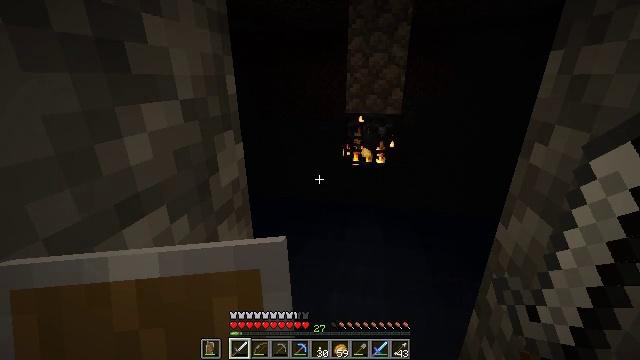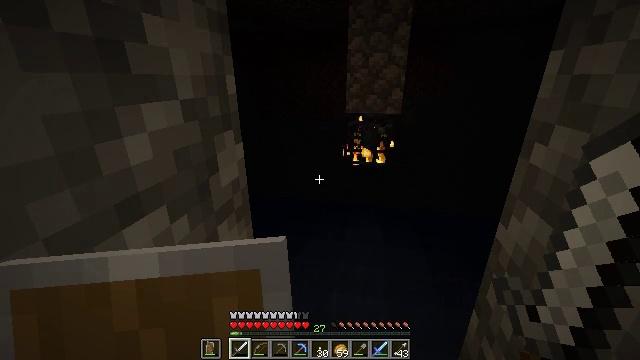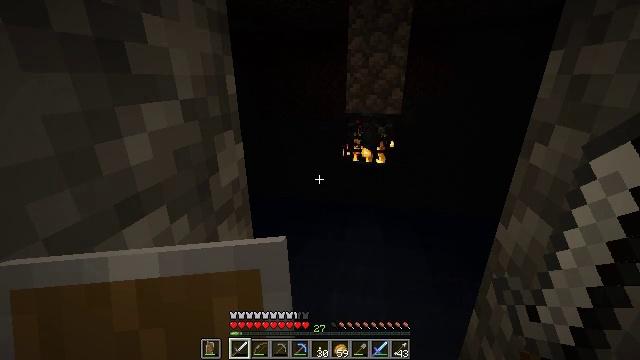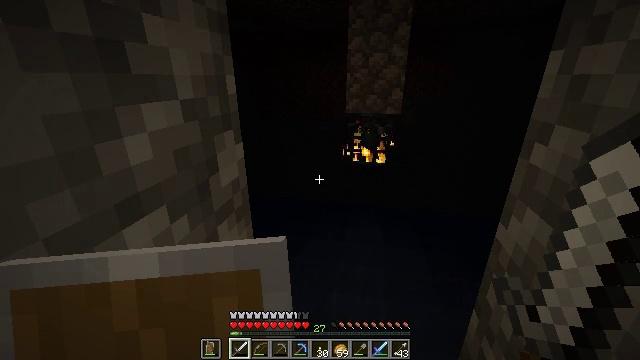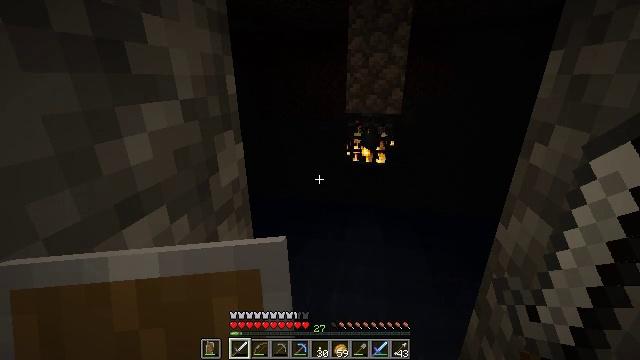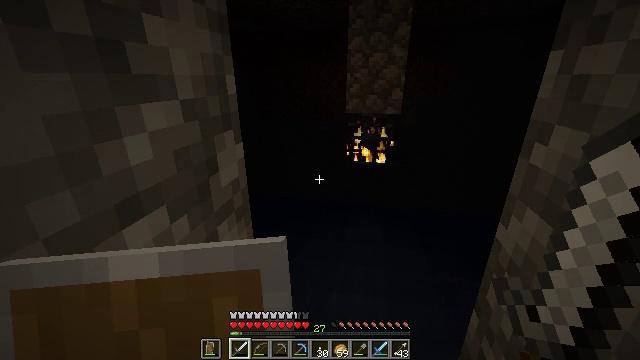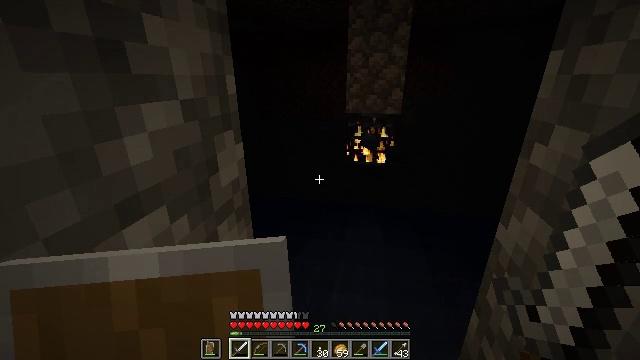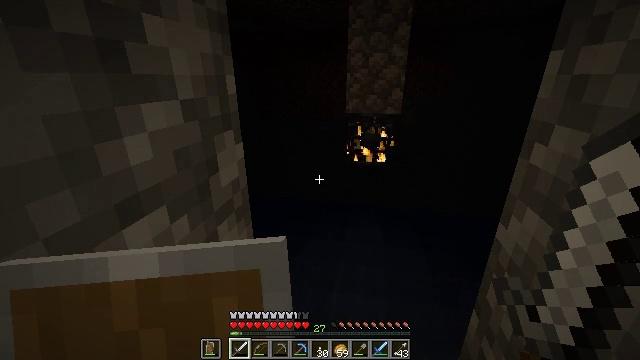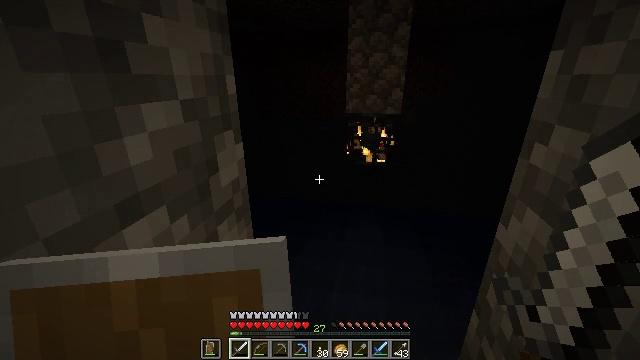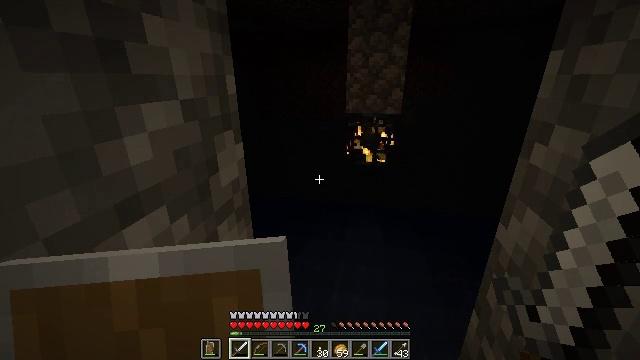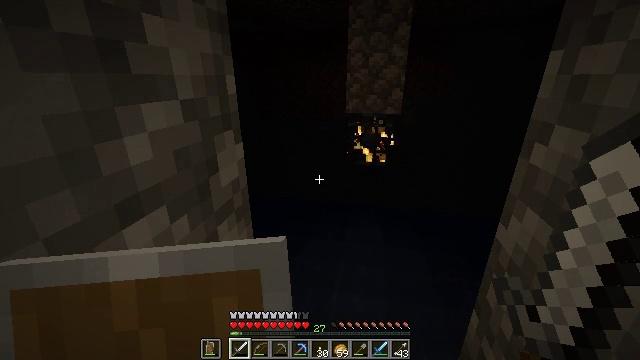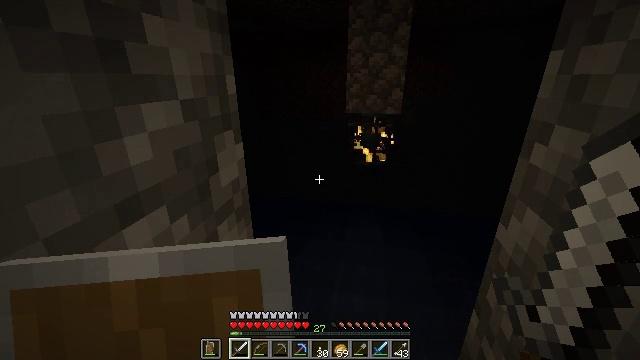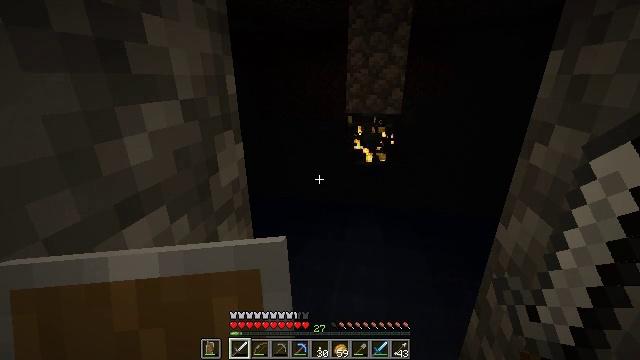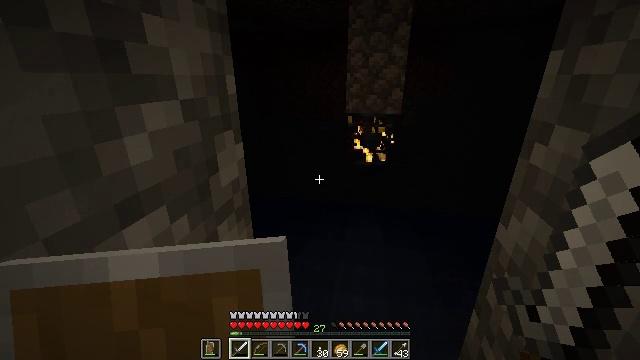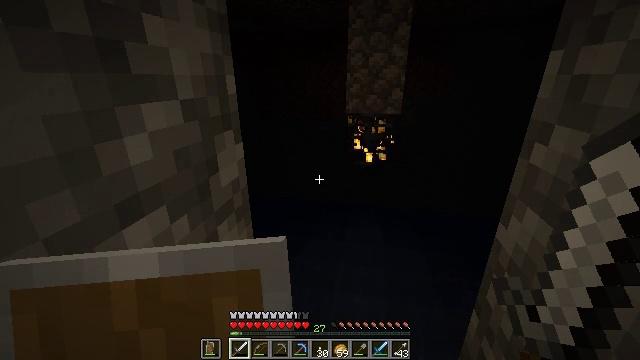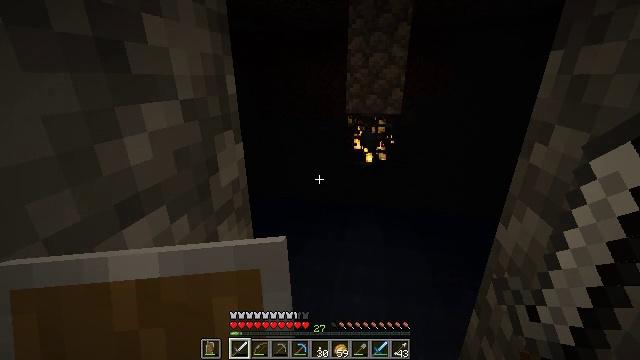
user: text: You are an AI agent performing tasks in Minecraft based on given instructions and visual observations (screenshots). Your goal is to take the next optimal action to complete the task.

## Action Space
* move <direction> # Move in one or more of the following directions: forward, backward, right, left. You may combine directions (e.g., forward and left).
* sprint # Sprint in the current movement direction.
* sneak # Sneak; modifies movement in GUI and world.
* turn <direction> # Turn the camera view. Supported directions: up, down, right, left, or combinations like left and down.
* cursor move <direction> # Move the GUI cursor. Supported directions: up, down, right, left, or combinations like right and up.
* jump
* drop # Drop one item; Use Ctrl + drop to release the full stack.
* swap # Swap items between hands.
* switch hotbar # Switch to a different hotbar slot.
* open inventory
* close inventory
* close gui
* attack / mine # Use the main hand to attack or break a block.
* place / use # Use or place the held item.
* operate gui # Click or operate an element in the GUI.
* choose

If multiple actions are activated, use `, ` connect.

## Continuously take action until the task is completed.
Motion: motion action
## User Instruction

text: Remove an iron sword from the inventory.
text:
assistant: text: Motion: no_op
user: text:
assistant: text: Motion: no_op
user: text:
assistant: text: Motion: no_op
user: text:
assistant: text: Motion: no_op
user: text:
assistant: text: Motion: no_op
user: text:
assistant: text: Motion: no_op
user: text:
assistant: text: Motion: no_op
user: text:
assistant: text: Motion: no_op
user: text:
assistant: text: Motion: no_op
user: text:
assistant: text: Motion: no_op
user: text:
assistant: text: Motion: no_op
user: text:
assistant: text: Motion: no_op
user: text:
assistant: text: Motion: no_op
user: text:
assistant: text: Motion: no_op
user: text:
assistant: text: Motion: no_op
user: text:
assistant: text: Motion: no_op
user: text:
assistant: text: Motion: no_op
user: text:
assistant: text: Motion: no_op
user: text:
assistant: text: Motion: no_op
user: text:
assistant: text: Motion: no_op
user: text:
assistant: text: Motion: no_op
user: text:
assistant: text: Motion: no_op
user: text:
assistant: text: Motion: no_op
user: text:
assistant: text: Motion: no_op
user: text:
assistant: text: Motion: no_op
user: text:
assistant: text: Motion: no_op
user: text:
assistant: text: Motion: no_op
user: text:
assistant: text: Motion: no_op
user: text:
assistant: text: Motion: no_op
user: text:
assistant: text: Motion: no_op